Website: bh-photo
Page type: gifting
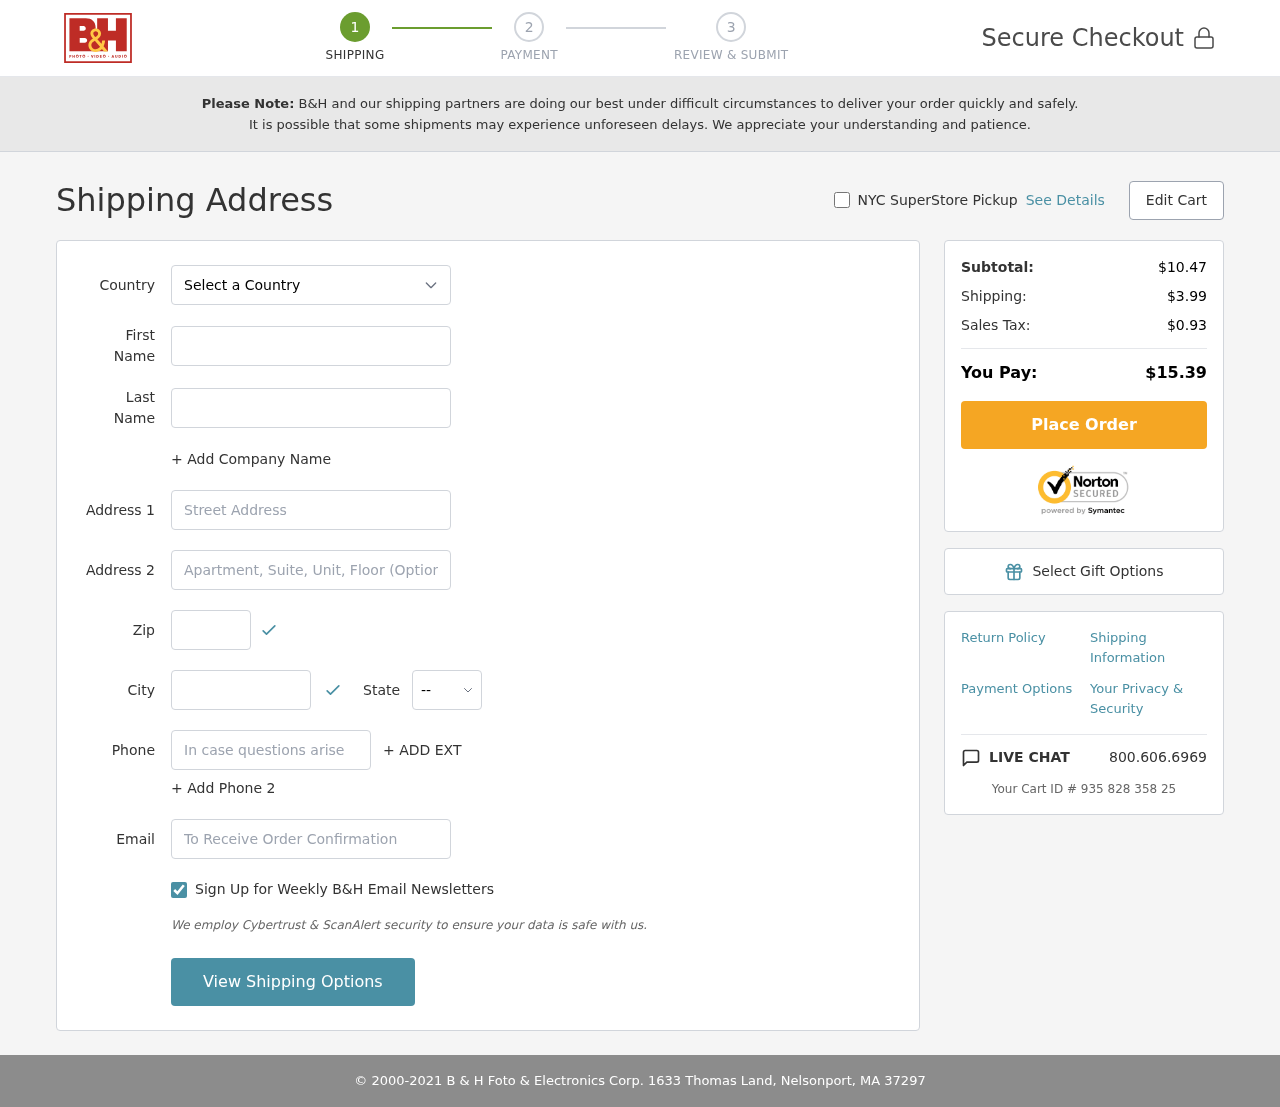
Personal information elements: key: PII_CITY
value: Nelsonport
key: PII_COUNTRY
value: United States
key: PII_EMAIL
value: cbyrd@yahoo.com
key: PII_FIRSTNAME
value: Charles
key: PII_LASTNAME
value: Byrd
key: PII_PHONE
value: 6346987333
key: PII_POSTCODE
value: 37297
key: PII_STATE_ABBR
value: MA
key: PII_STREET
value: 1633 Thomas Land
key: PII_STREET2
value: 4358 Donald Neck Apt. 037
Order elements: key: ORDER_SUBTOTAL
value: $10.47
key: ORDER_SHIPPING_COST
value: $3.99
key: ORDER_TAX
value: $0.93
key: ORDER_TOTAL
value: $15.39
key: ORDER_ID
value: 935 828 358 25